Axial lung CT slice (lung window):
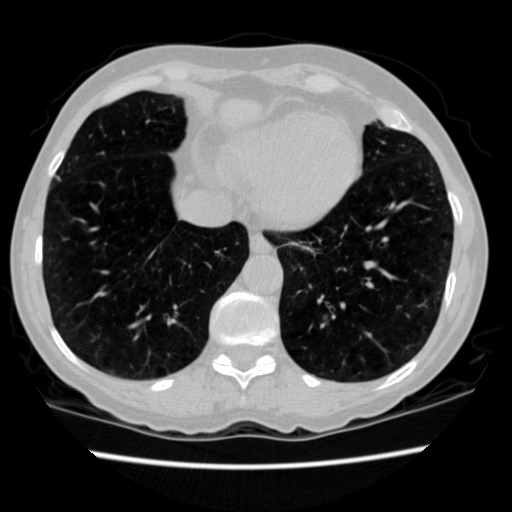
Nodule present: no